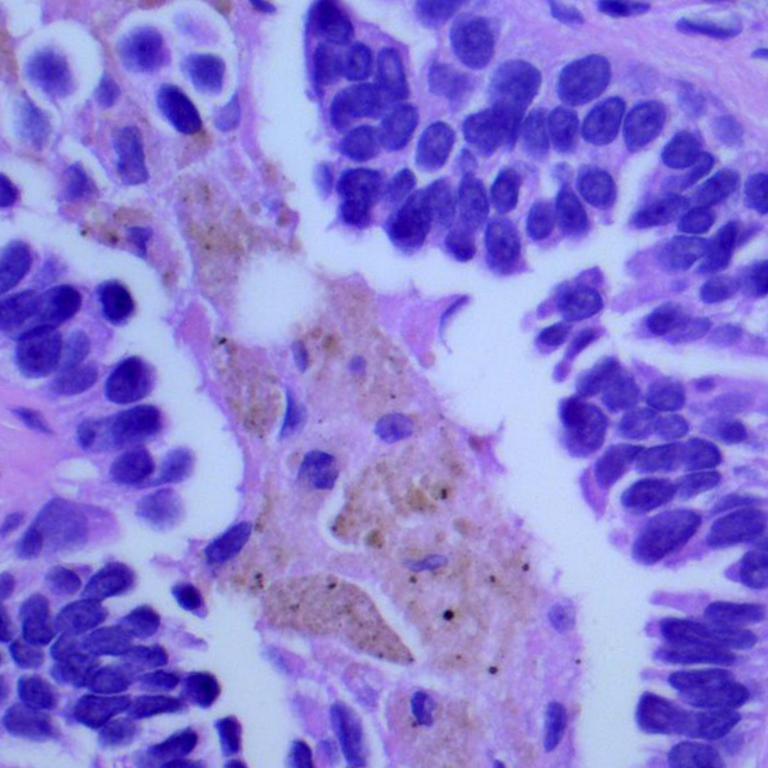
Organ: lung
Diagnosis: adenocarcinomas